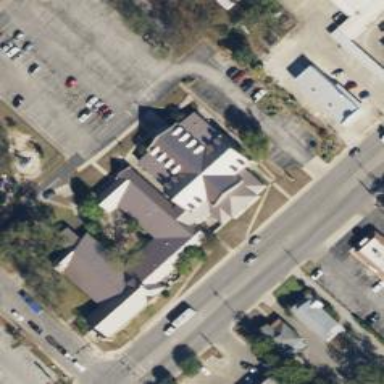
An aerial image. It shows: Building that is place of worship.